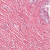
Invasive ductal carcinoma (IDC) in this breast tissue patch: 0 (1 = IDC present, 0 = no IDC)